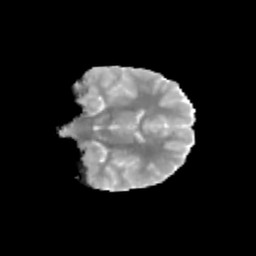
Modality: MD
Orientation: coronal
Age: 11
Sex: female
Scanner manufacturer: siemens
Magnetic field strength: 3 T
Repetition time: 3.8 s
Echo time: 0.07 s